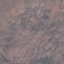
Land use / land cover: HerbaceousVegetation